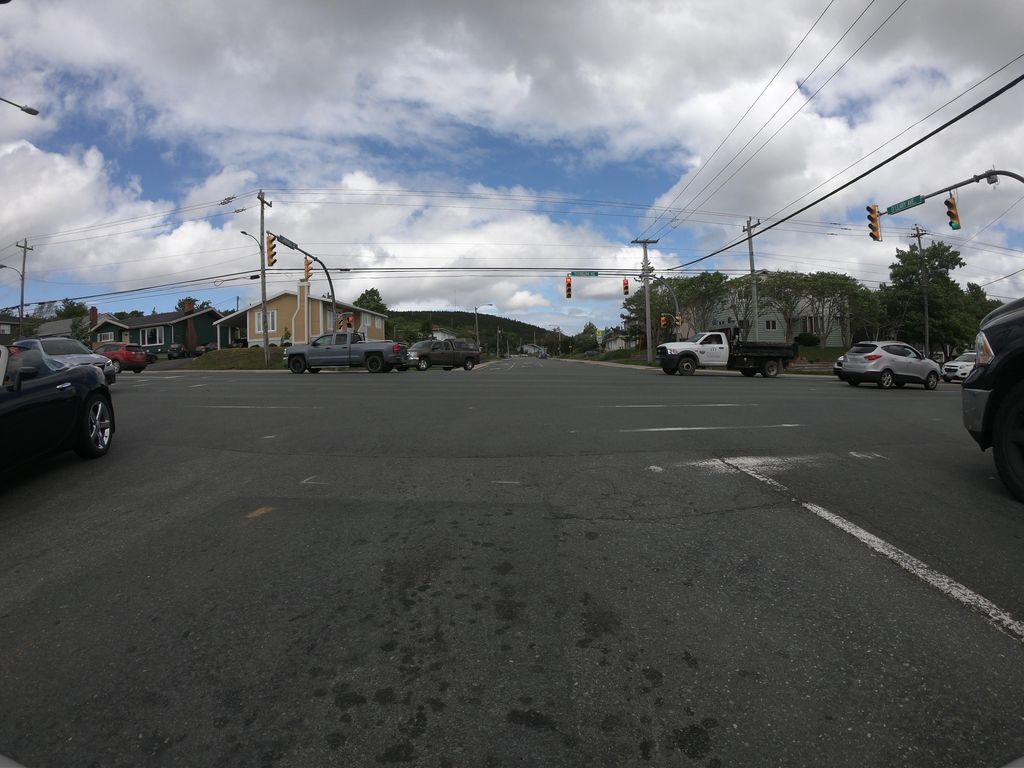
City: st_johns